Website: macys
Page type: gifting
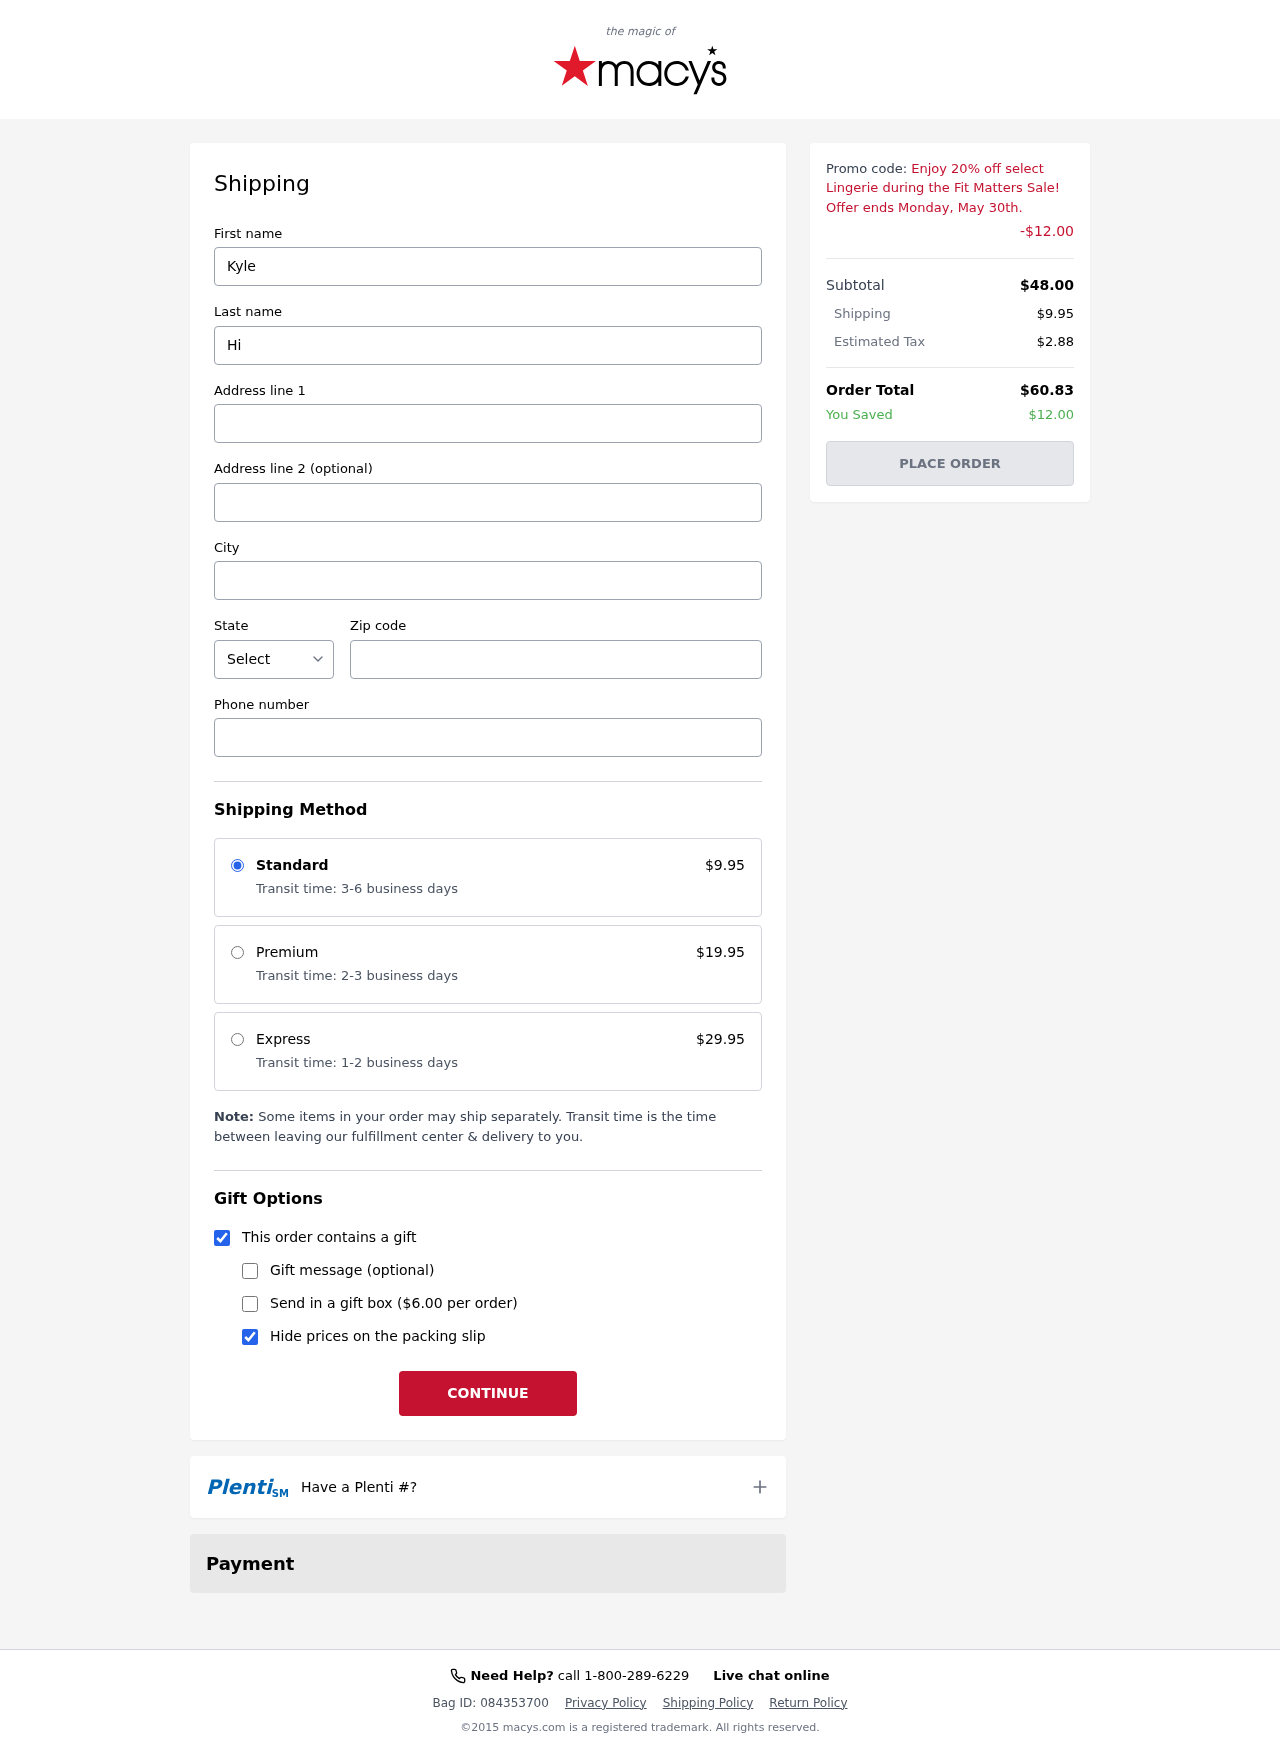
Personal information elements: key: PII_CITY
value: Martinezbury
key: PII_FIRSTNAME
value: Kyle
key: PII_LASTNAME
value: Hill
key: PII_PHONE
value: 9528695178
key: PII_POSTCODE
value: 10056
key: PII_STATE_ABBR
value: NY
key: PII_STREET
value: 020 Weber Locks
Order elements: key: ORDER_SHIPPING_COST
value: $9.95
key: ORDER_DISCOUNT
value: -$12.00
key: ORDER_SUBTOTAL
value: $48.00
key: ORDER_TAX
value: $2.88
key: ORDER_TOTAL
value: $60.83
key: ORDER_SAVINGS
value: $12.00